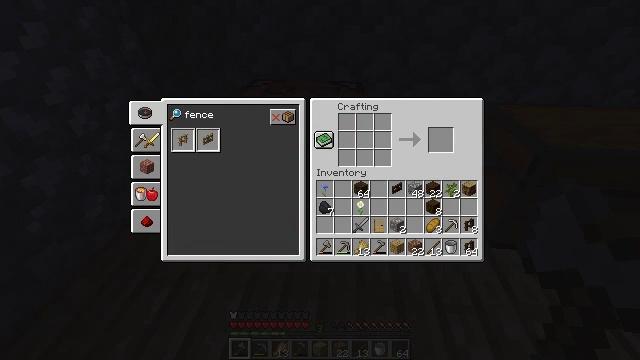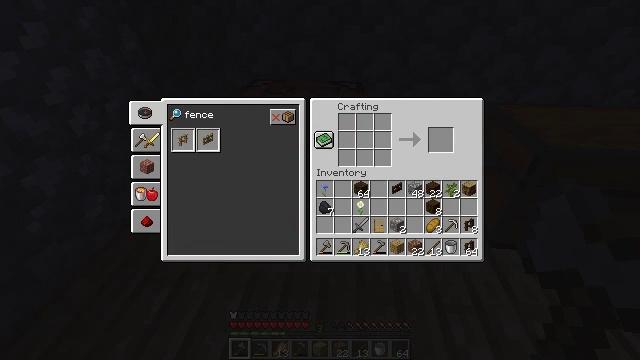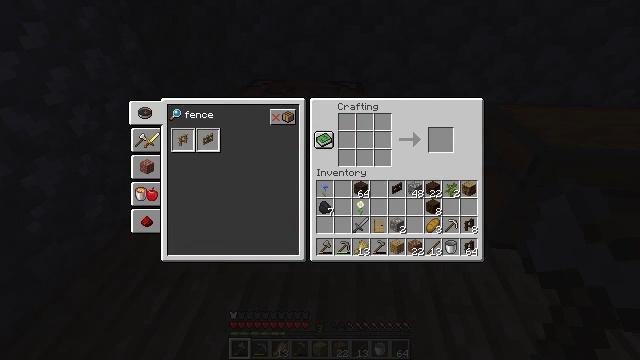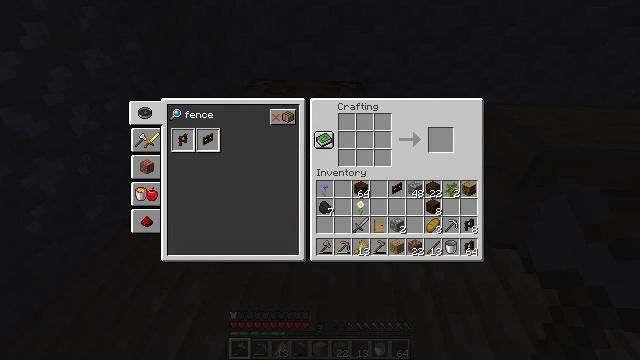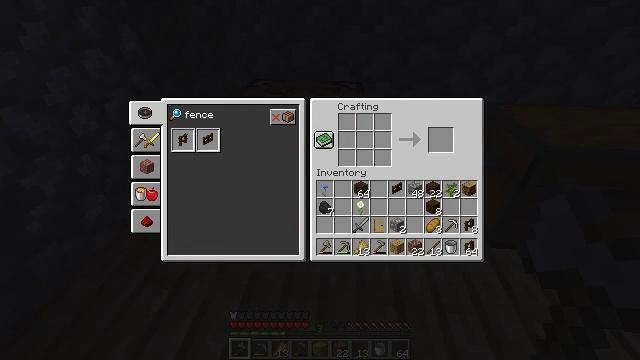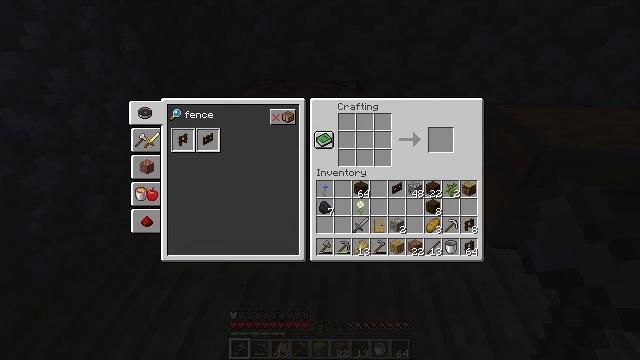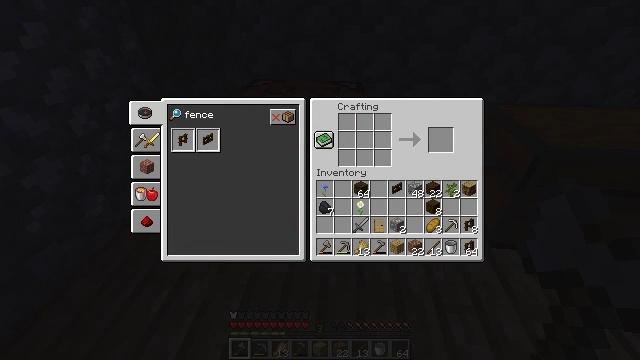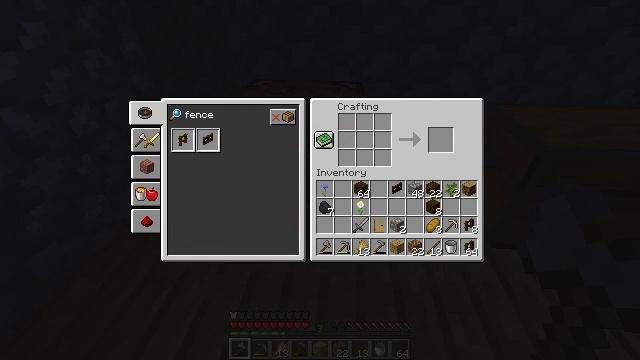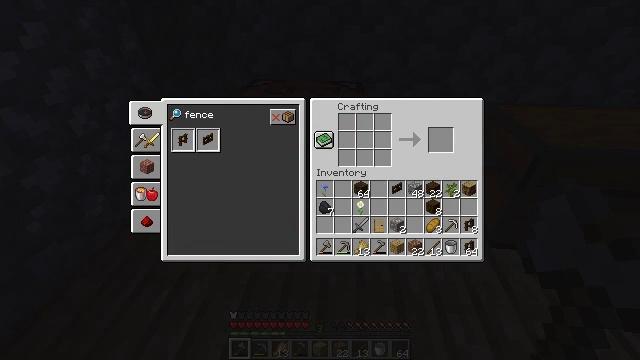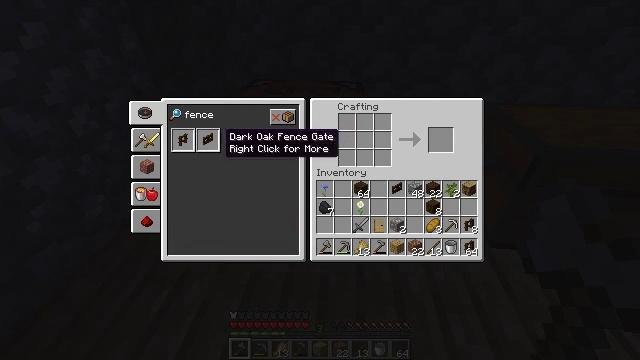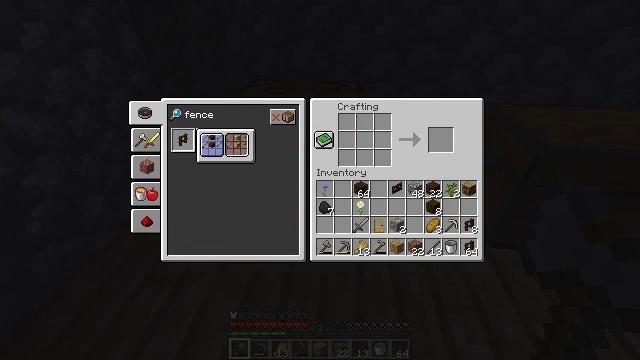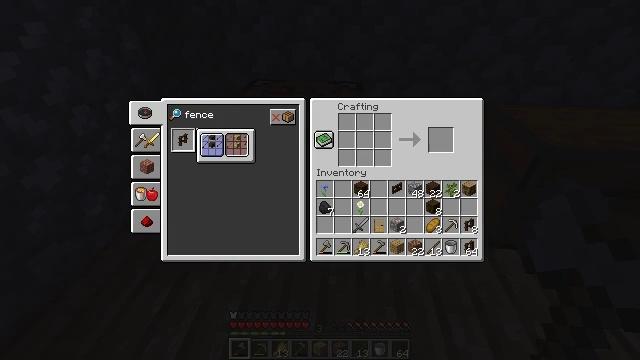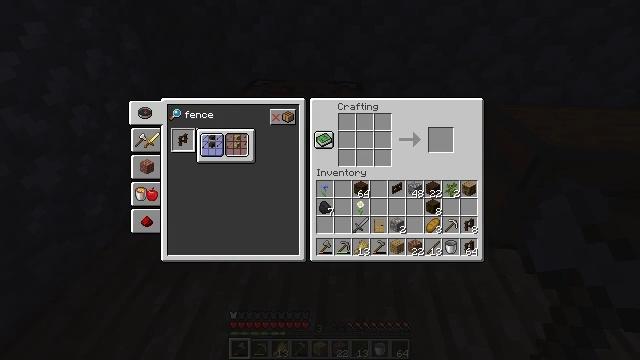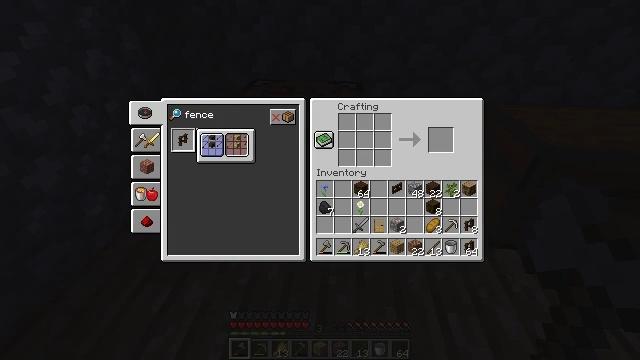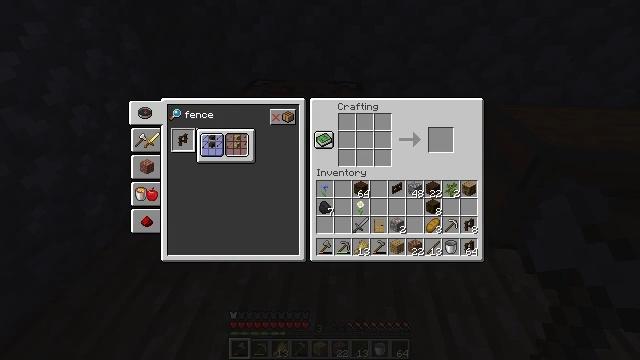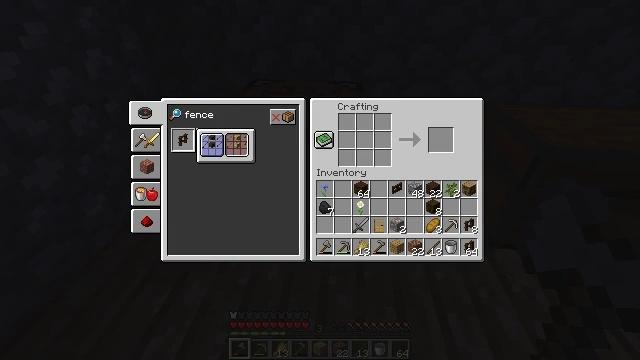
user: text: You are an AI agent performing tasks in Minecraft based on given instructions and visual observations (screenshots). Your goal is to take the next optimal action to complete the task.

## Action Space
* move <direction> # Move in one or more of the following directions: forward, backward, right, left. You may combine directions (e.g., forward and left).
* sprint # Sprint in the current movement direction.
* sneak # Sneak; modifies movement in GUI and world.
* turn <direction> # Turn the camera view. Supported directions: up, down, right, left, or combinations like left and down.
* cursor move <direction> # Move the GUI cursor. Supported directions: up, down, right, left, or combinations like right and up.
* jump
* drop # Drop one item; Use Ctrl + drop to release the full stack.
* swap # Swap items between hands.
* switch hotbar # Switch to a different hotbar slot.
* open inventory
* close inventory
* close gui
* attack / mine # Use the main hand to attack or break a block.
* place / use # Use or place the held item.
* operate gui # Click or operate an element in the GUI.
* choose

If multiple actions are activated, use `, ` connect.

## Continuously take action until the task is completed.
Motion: motion action
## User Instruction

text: Craft a dark oak fence gate in the crafting table.
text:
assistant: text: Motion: no_op
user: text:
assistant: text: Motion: no_op
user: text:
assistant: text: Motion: choose
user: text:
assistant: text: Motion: choose
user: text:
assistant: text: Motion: choose
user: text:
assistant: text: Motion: no_op
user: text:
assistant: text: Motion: no_op
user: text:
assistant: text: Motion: no_op
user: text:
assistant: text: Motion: no_op
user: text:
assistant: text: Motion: choose
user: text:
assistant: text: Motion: choose
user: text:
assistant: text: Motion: choose
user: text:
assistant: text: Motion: no_op
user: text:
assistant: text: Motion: no_op
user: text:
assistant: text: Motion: no_op
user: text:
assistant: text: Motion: no_op
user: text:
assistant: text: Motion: no_op
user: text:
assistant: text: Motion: no_op
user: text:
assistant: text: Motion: operate gui
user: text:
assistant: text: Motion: operate gui
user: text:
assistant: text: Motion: no_op
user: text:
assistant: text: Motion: no_op
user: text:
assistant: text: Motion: cursor move right
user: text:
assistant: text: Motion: cursor move right
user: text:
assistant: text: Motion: cursor move right
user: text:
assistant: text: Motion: cursor move right
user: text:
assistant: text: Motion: cursor move right
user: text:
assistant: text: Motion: cursor move right
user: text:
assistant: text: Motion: no_op
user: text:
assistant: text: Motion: no_op